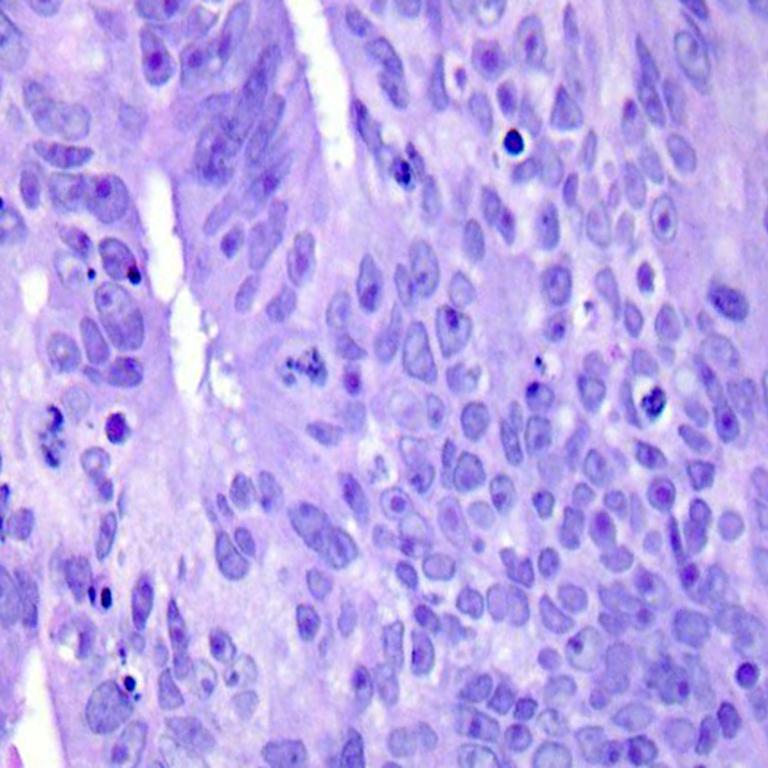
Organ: colon
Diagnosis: adenocarcinomas